Question: There are many applications like the one below where the detail description text is editable. How can one implement this look? And how can one retrieve the text that was entered?

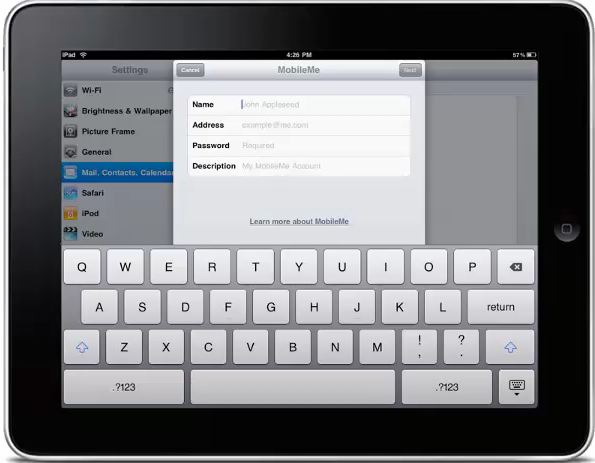
Answer: Same impression we get using 'UITextField' (using its place holder property). Custom cells having text fields should make this work.